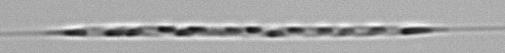
Label: Rhizosolenia